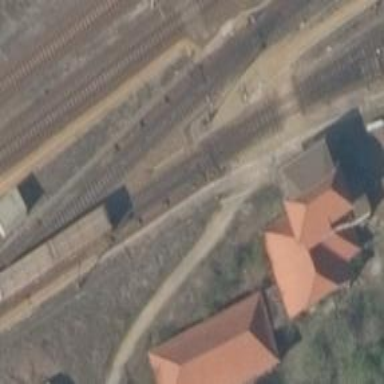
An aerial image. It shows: Railway switch.